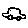
Label: car